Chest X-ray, AP view. Patient: 27 years old, sex F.
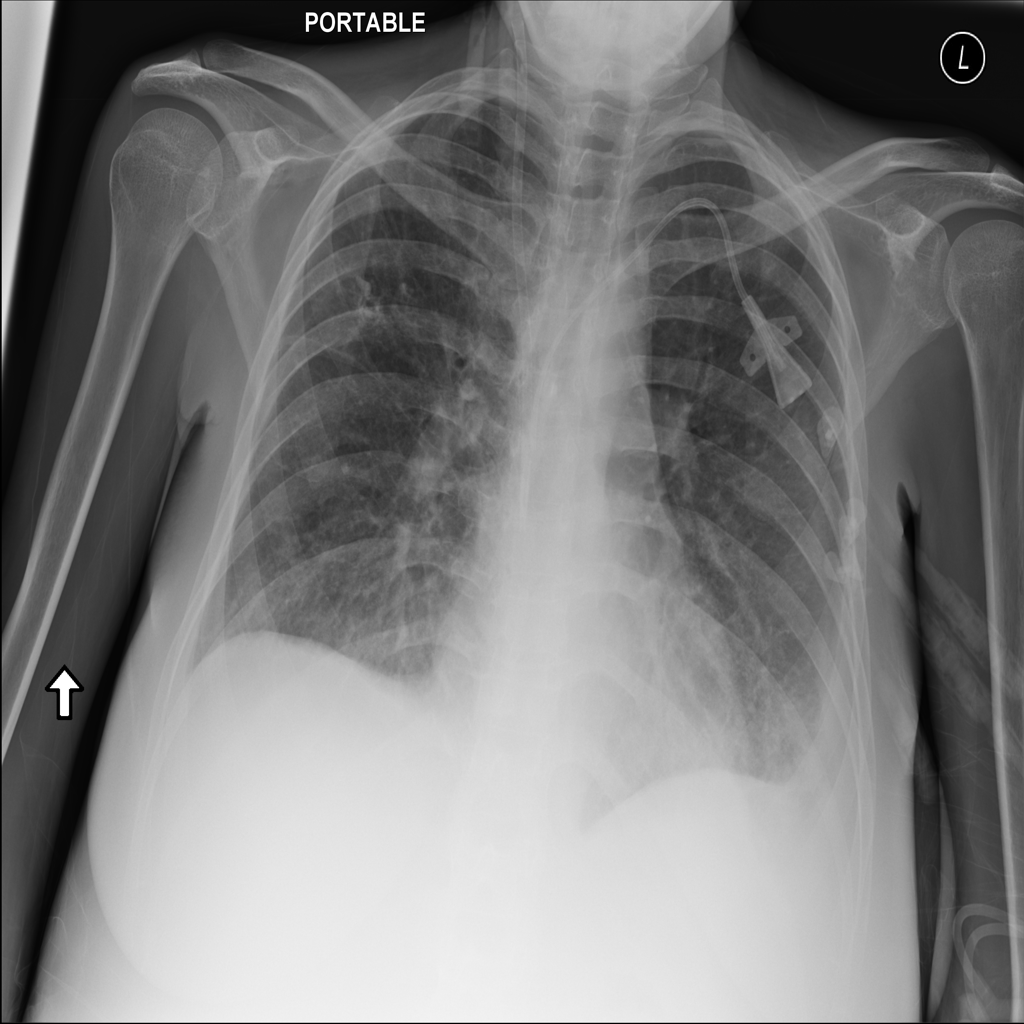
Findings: Effusion